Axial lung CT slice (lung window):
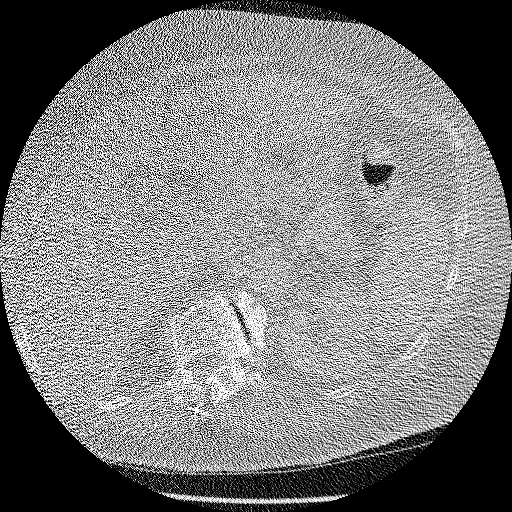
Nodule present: no